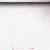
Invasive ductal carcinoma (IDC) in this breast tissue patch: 0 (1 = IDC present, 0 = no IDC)